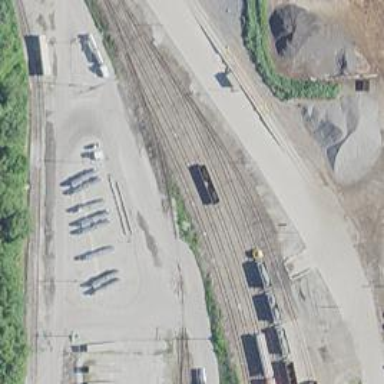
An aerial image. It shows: Rail spur service.